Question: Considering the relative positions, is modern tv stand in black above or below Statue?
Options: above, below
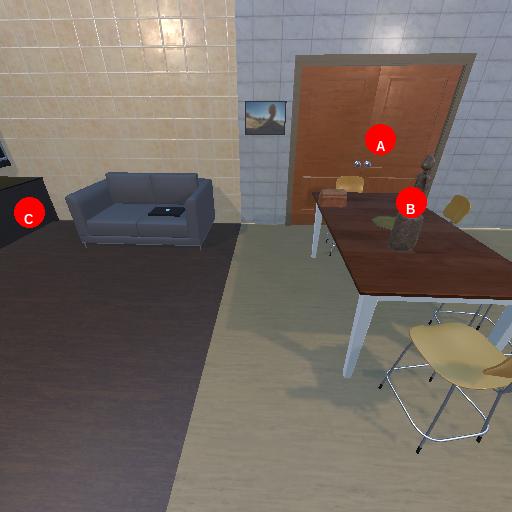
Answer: above